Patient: sex F, age 58
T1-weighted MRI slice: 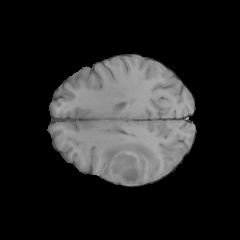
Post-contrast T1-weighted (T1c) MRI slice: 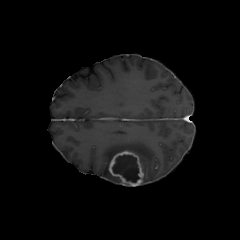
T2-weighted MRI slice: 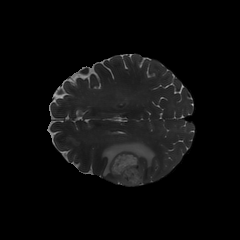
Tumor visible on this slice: yes
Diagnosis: Glioblastoma, IDH-wildtype
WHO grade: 4